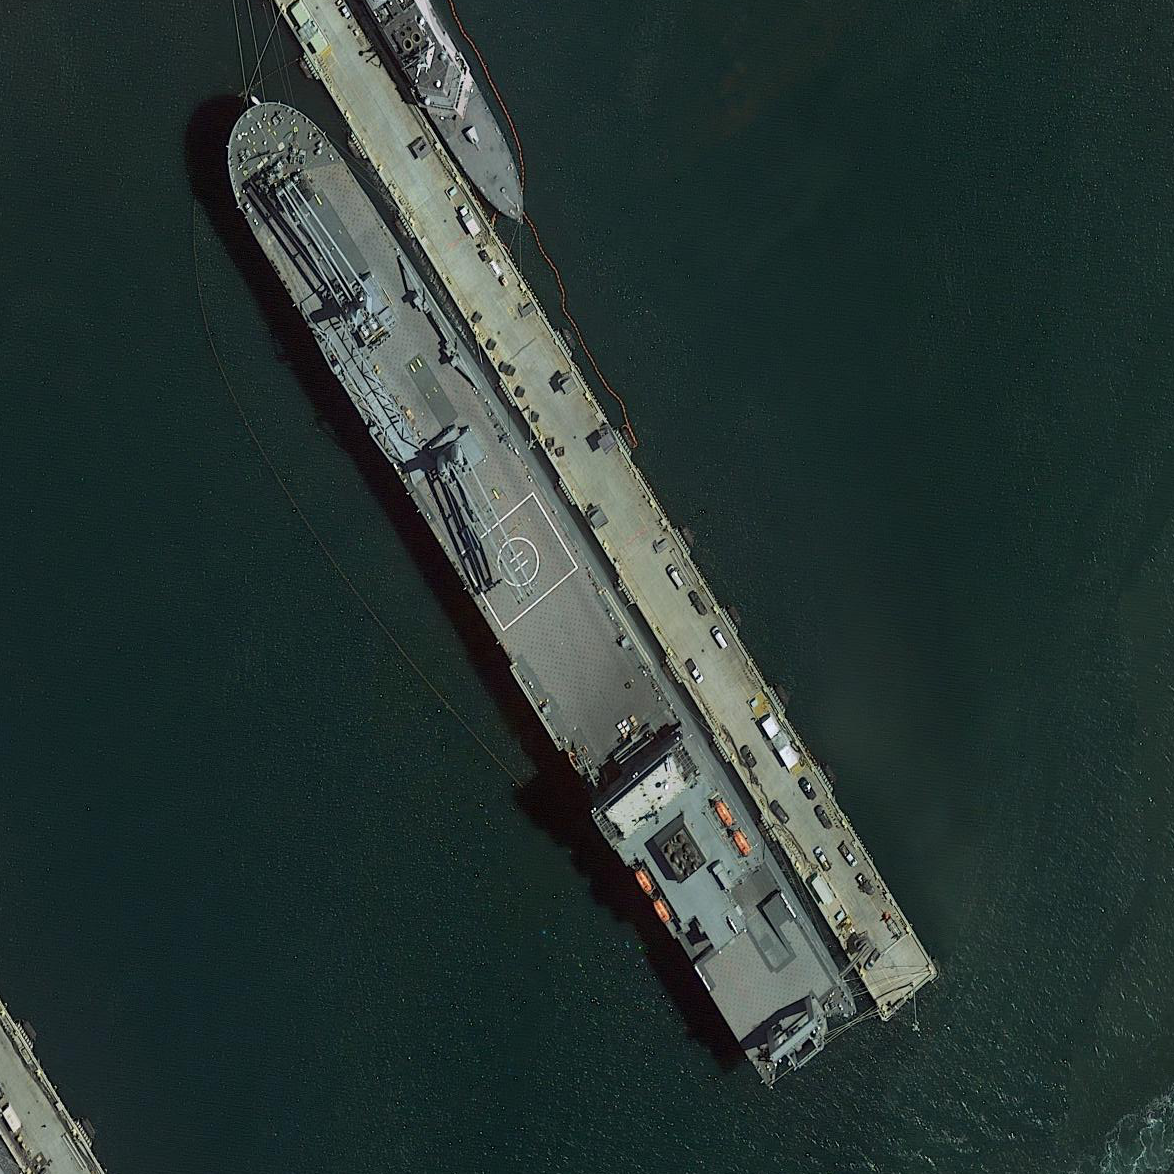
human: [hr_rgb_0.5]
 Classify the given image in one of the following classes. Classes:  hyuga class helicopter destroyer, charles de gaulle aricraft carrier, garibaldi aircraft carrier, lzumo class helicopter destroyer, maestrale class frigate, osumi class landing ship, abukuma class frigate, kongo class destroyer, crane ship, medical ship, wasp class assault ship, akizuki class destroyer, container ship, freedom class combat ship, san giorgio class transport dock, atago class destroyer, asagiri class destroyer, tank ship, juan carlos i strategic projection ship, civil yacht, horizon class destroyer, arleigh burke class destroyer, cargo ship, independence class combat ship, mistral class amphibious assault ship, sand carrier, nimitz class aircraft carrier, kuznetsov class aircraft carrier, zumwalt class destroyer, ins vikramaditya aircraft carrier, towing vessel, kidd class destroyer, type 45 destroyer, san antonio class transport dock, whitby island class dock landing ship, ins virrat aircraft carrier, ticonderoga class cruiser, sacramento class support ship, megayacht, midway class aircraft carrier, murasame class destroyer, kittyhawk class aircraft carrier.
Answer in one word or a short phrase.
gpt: Crane ship